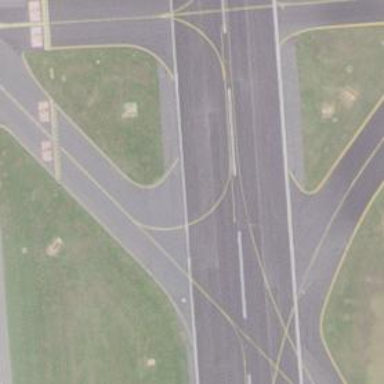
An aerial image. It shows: Image of taxiway at airport.